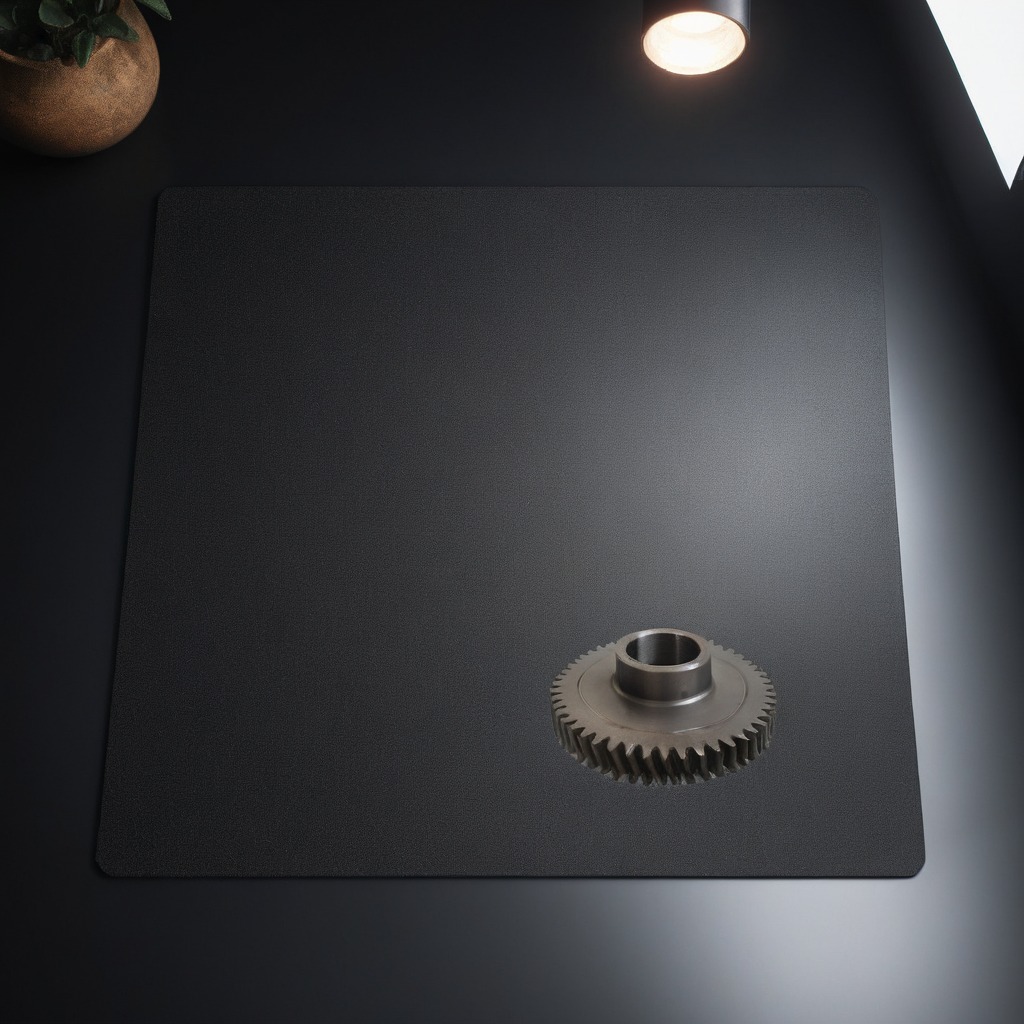
A steel gear with teeth is lying on a clean granite tabletop covered with a black rubber mat inside a workshop under bright overhead lighting crisp shadows high clarity worn but beneath the mat.